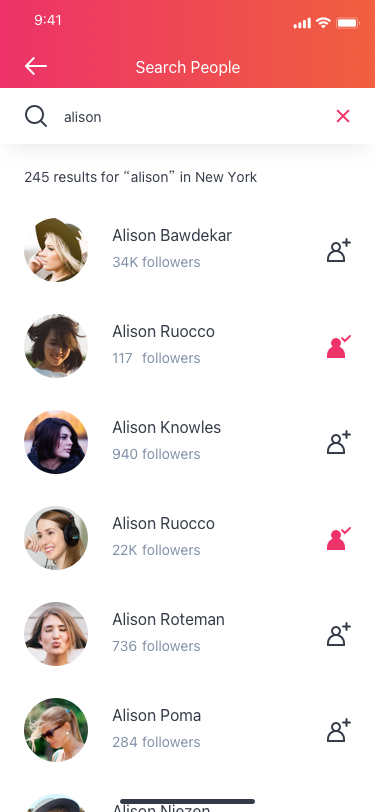
Text in this UI design:
245 results for “alison” in New York
alison